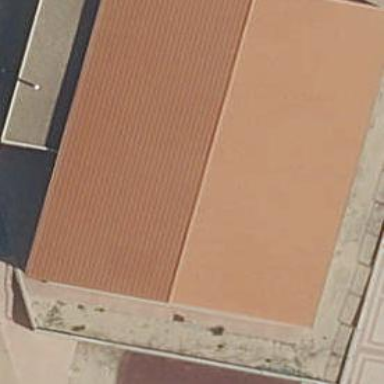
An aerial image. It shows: School building.